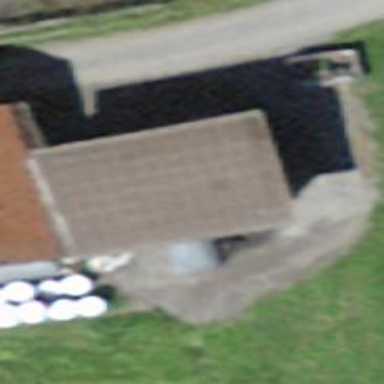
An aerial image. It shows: Simple and straightforward house.